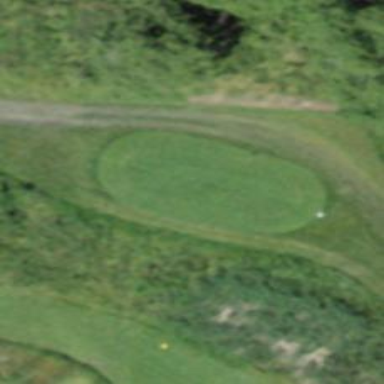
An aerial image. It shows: Grassy area designated as golf tee.